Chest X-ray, PA view. Patient: 59 years old, sex M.
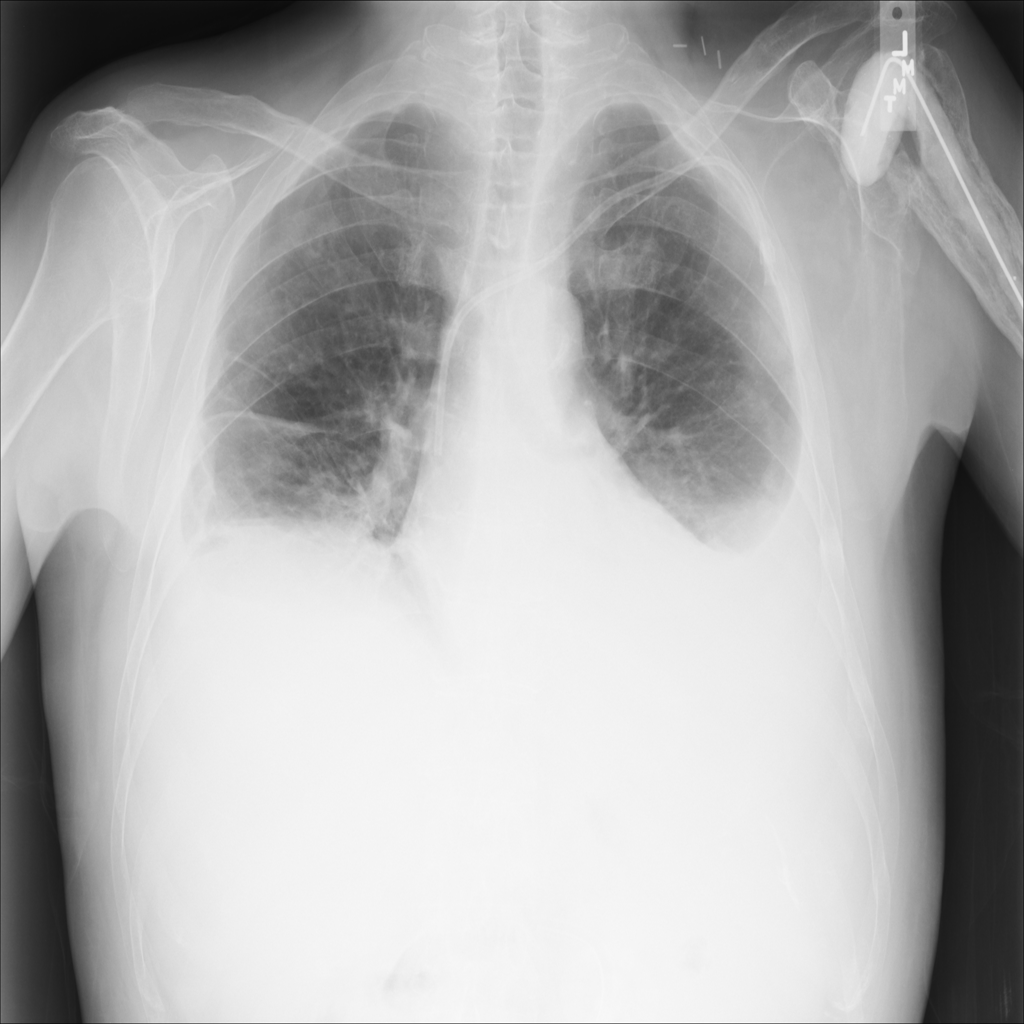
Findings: Effusion